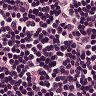
Metastatic tissue present: no